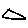
Label: triangle